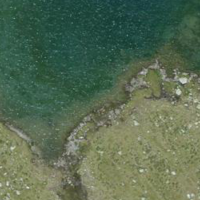
EUNIS habitat code: 14
Species observed at this site:
Eriophorum vaginatum
Gentiana bavarica
Bartsia alpina